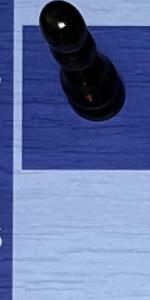
Label: Empty